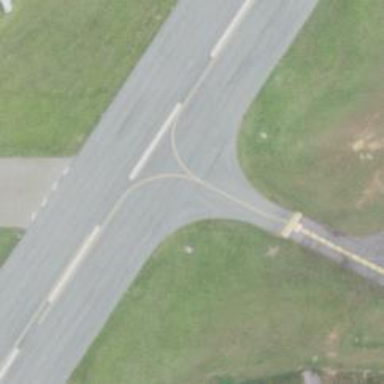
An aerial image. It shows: Runway surface made of asphalt at airport.